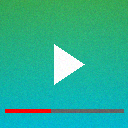
Screen state: on